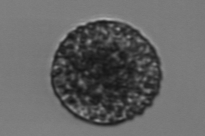
Label: Vicicitus_globosus